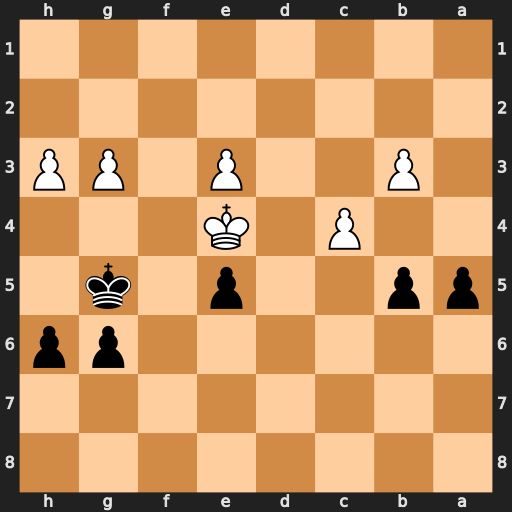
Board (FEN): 8/8/6pp/pp2p1k1/2P1K3/1P2P1PP/8/8
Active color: b
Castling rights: -
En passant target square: -
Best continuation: bxc4 h4+ Kf6